Question: I am new to css and layouts and have problem with one layout
I am trying to develop an app in JS, but I would like to have this layout in pure css. Is it possible?
Here is a fiddle:
<URL>
My main problem is with blue box, as #left is 100% height, and #left-top has constant height: 200px;

My code co far (HTML):
'''
<div id="header">
</div>
<div id="container">
<div id="left">
<div id="left-top"></div>
<div id="left-bottom"></div>
</div>
<div id="right">
</div>
</div>
<div id="footer">
</div>
'''
and CSS
'''
#header {
height: 60px;
width: 100%;
}
#container {
width: 100%;
height: 100%;
position: absolute;
top: 60px;
bottom: 60px;
left:0;
}
div#left {
width: 600px;
float: left;
height: 100%;
}
div#left-top {
width: 100%;
height: 200px;
}
div#left-bottom {
#width: ?;
#height: ?;
}
div#right {
width:100%;
height: 100%;
margin-left:600px;
}
div#footer {
position: absolute;
width: 100%;
height: 60px;
bottom: 0;
left: 0;
}
'''
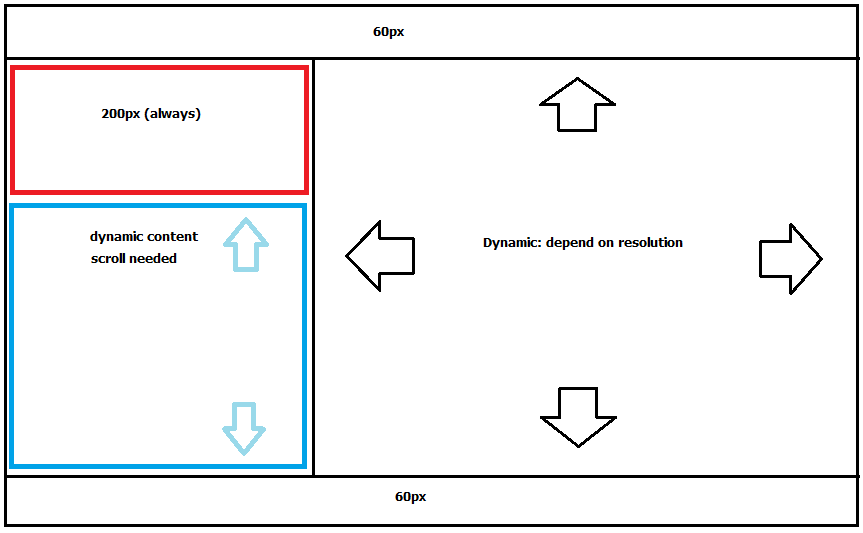
Answer: Why wouldn't you use just absolute positioning?
Check this out:
<URL>
'''
#header, #container, #left, #left-top, #left-bottom, #right, #footer {
position: absolute;
}
#header {
top:0;
height: 60px;
width: 100%;
}
#container {
width: 100%;
top: 60px;
bottom: 60px;
}
#left {
top: 0;
bottom:0;
width: 300px;
}
#left-top {
top:0;
left:0;
width: 100%;
height: 200px;
}
#left-bottom {
top: 200px;
bottom: 0;
width: 100%;
overflow:auto;
}
#right {
top:0;
left: 300px;
right: 0;
bottom: 0;
overflow:auto;
}
#footer {
width: 100%;
height: 60px;
bottom: 0;
}
'''